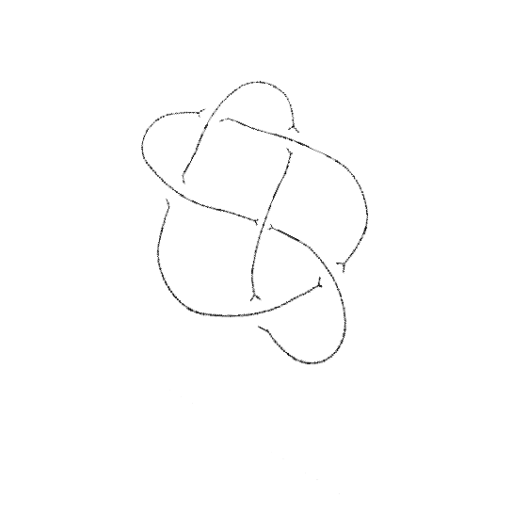
Crossing number: 6